Question: I am learning on how to work with CSS. Currently, I am trying to learn about CSS positioning. I use different background color for each div section, so I know which area of the page that gets affected when I make code changes.
I am working right now on my header page and stumbled into one thing that I do not understand. I have a logo and put it inside its own div. The problem that I can see, below the logo there is a whitespace (i use pink background color for the div) and I cannot get rid of it. So below is the code that I use and the screenshot of what the header looks like currently.
'''
<!DOCTYPE html>
<html lang="en">
<head>
<meta charset="utf-8">
<title>Print Repair Form</title>
<style type="text/css">
* {
margin:0;
padding:0;
font: 12px/1.5 Georgia, serif;
}
#page-wrap {
width: 800px;
margin: 0 auto;
}
#header {
background-color:#88d;
overflow: auto;
}
#logo {
float:left;
background-color: #ffccff;
}
#logo a img {
border:none;
}
#address-container {
display: table;
float: left;
width: 164px;
background-color: #FC730A;
height: 104px;
}
#address-content{
display:table-cell;
vertical-align: middle;
}
#repair-header {
background-color:#d4d4d4;
float:left;
width:380px;
}
#customer-info {
float: left;
width:220px;
background-color: #ffff99;
}
#wo-info {
background-color: #99ff99;
}
#content {
clear:both;
background-color:#33d;
}
</style>
</head>
<body>
<div id="page-wrap">
<div id="header">
<div id="logo">
<a href="/fms/"><img src="/fms/images/windows8-cropped.jpg" /></a>
</div> <!-- div logo -->
<div id="address-container">
<div id="address-content">
456 Some Addresses <br />
The City, XP 444411 <br />
<PHONE> <br />
www.someaddress.com
</div>
</div>
<div id="repair-header">
<p>Repair Detail</p>
</div>
<div id="customer-info">
<p><PHONE></p>
<p>Facility Name</p>
</div>
<div id="wo-info">
<p>WO: <PHONE></p>
</div>
</div> <!-- div header -->
<div id="content">
<p>Content is here</p>
</div>
</div> <!-- div page-wrap -->
</body>
</html>
'''

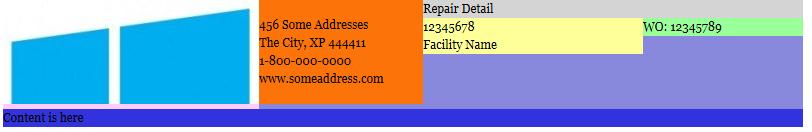
Answer: Add the property
'''
line-height: 0;
'''
to your logo div
'''
#logo {
float:left;
background-color: #ffccff;
line-height: 0;
}
'''
and modify your image css to:
'''
#logo a img {
border:none;
vertical-align:bottom;
}
'''